Interaction volume radius: 5 \u00c5
Interaction volume height: 10 \u00c5
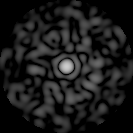
Disorder parameter: 0.7363